Question: I am using MS Access (north wind database), when I try to run the bottom query I get the following error.
> Your query does not include the specified expession 'unit price *
quantity' as part of an aggregate function.
I cant figure out what I am doing wrong:

'''
Select productid, unitprice * quantity AS total_price, count (orderid) as total_count
FROM [order details]
GROUP BY productid, price
'''
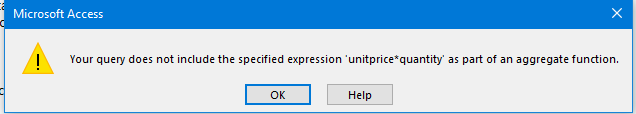
Answer: You can simply do this. In group by statements, you can only include grouped columns along with Sum, Count etc. These are known as "Aggregate functions".
Any column that is not an aggregate function (or where or expression) needs to be listed in group by.
I assume you wish to do this:
'''
Select productid, Count (orderid) as total_count, Sum (unitprice * quantity) AS total_price
FROM [order details]
GROUP BY productid
'''